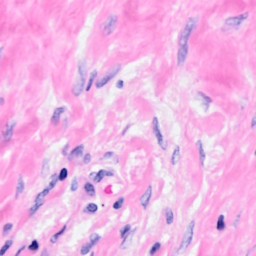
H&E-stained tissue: Breast